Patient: sex M, age 48
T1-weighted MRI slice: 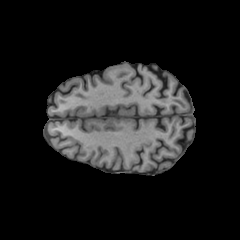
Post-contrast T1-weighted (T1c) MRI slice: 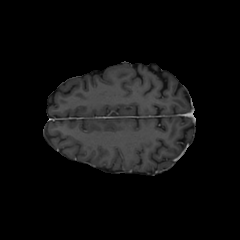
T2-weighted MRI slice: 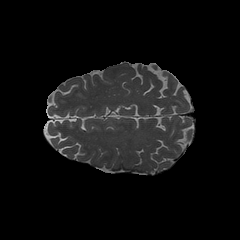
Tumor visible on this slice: no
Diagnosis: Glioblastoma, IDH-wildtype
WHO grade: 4